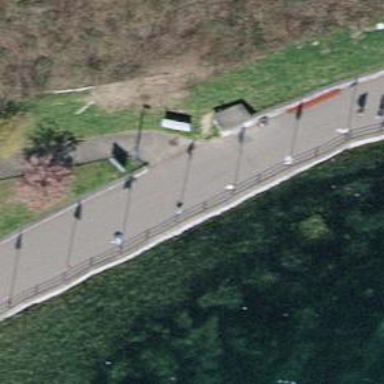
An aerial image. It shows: Flagpole which is man-made.